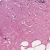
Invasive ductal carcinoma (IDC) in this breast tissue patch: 0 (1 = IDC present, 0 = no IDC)